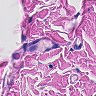
Metastatic tissue present: yes